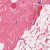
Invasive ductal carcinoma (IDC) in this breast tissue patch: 0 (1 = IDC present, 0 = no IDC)